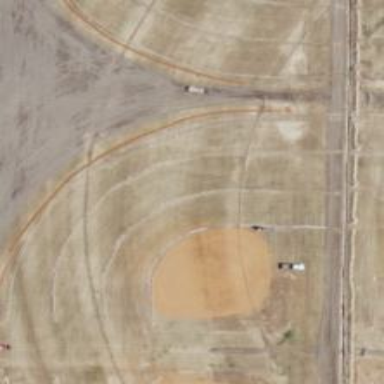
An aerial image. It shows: Softball pitch for leisure land activities.